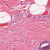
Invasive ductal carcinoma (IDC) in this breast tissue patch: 0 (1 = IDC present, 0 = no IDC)